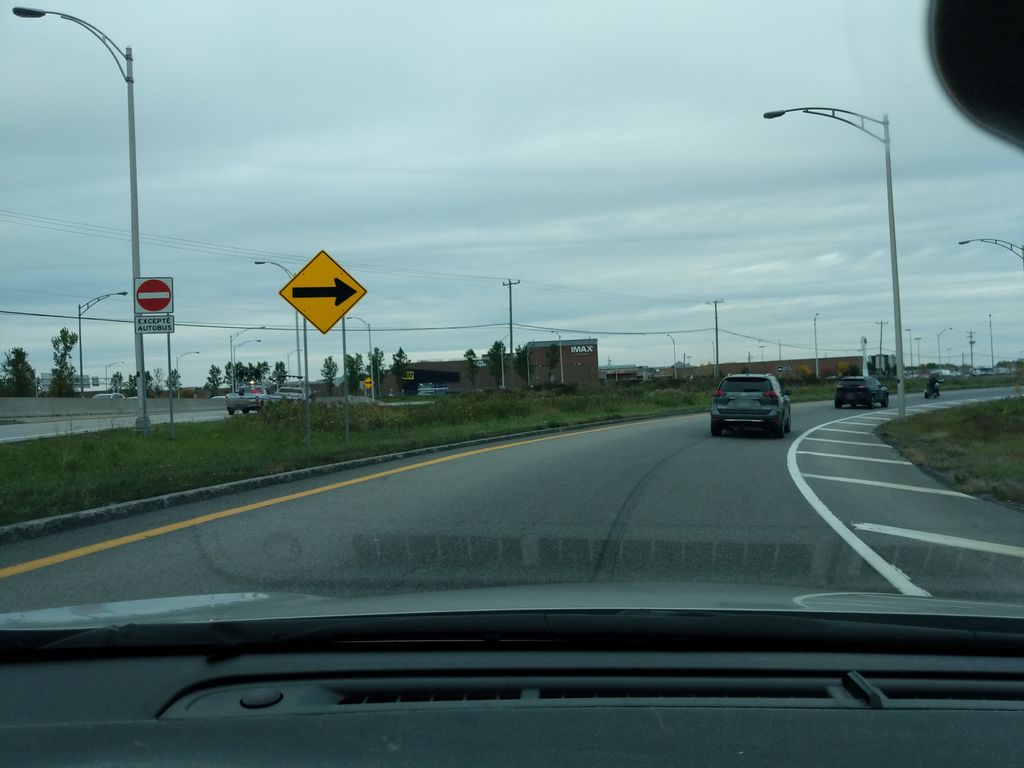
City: quebec_city